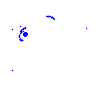
Particle: electron